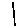
Label: line